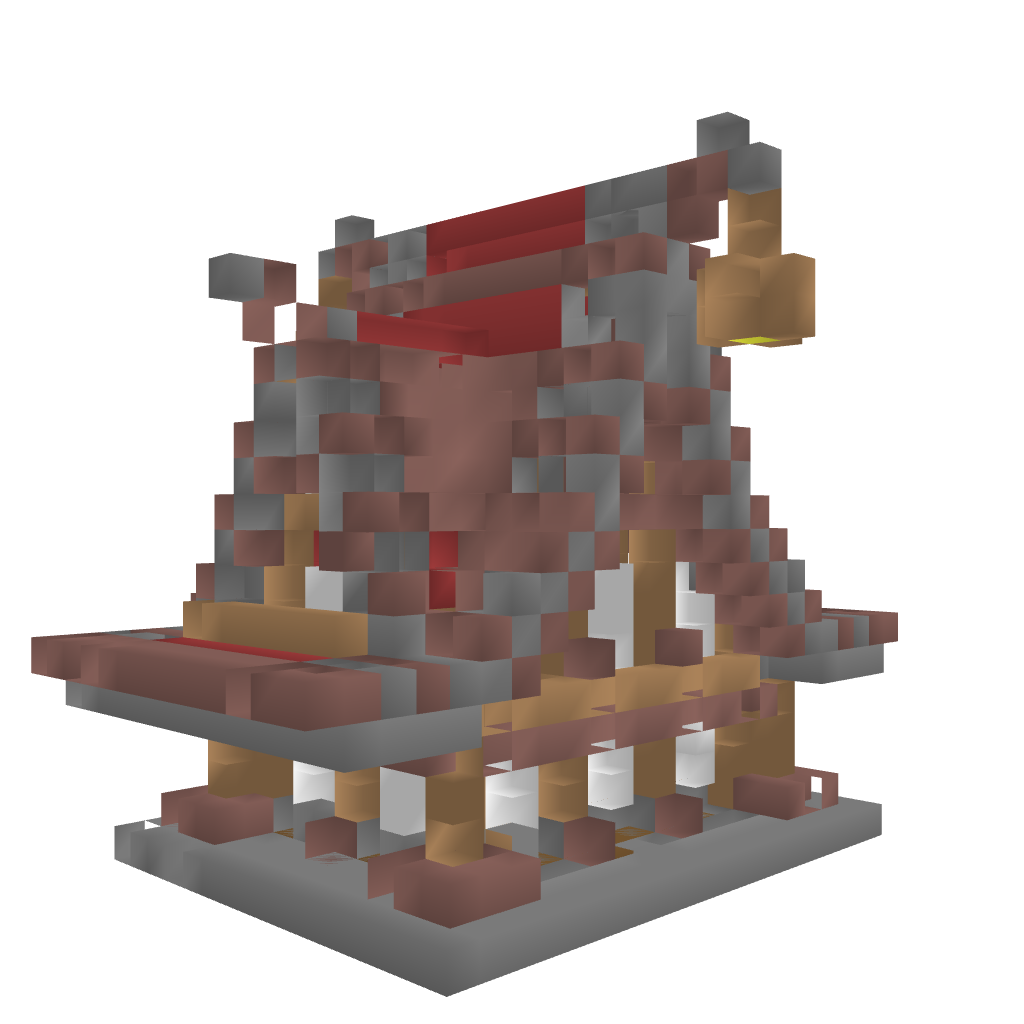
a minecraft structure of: EuroAsian Style home high quality